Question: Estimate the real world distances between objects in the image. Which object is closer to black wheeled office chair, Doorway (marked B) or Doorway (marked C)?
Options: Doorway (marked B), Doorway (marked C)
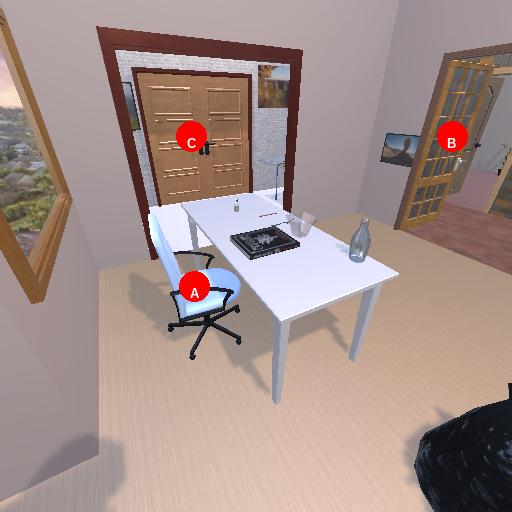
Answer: Doorway (marked B)